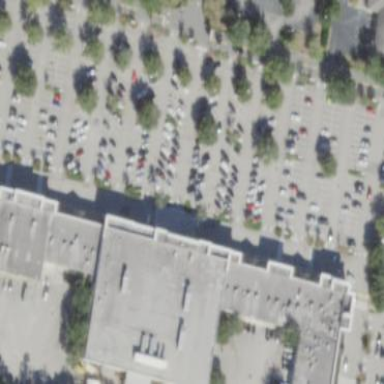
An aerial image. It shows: Supermarket located in building.